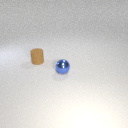
small brown rubber cylinder behind small blue metal sphere